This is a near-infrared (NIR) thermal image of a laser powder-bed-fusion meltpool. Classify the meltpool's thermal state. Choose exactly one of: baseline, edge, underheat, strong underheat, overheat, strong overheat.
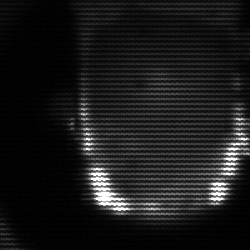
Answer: baseline